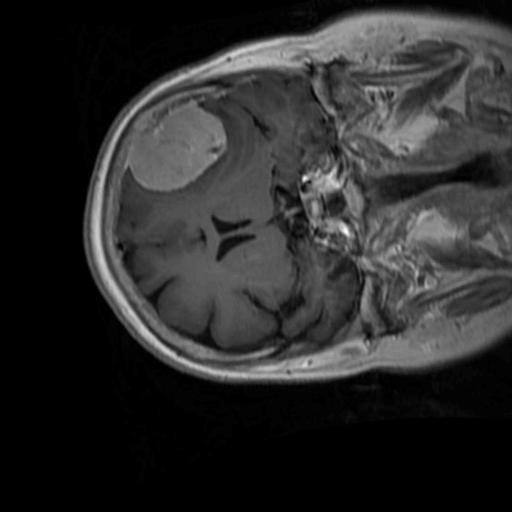
Label: brain_menin